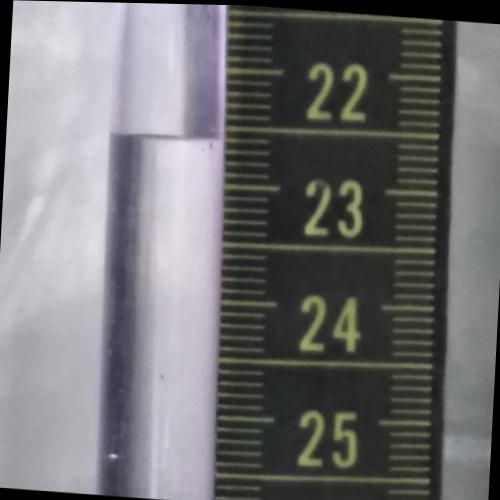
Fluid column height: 22.6 cm